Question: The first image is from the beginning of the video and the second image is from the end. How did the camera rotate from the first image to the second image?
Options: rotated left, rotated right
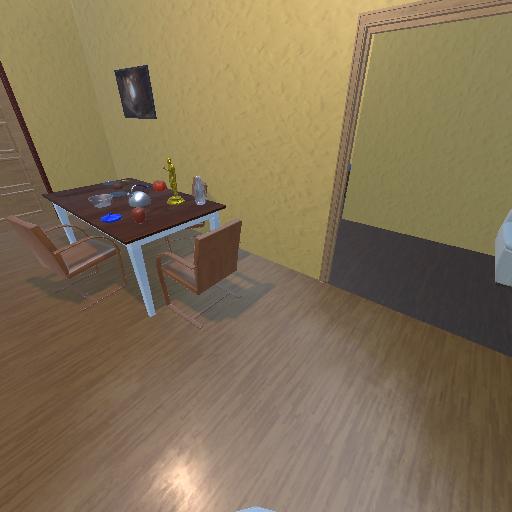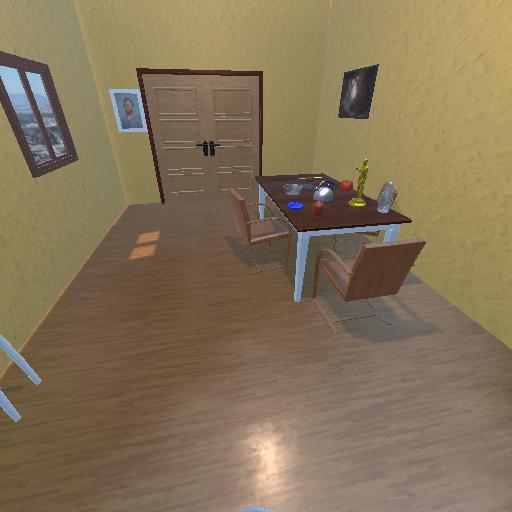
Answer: rotated left